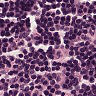
Metastatic tissue present: no